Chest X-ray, PA view. Patient: 72 years old, sex F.
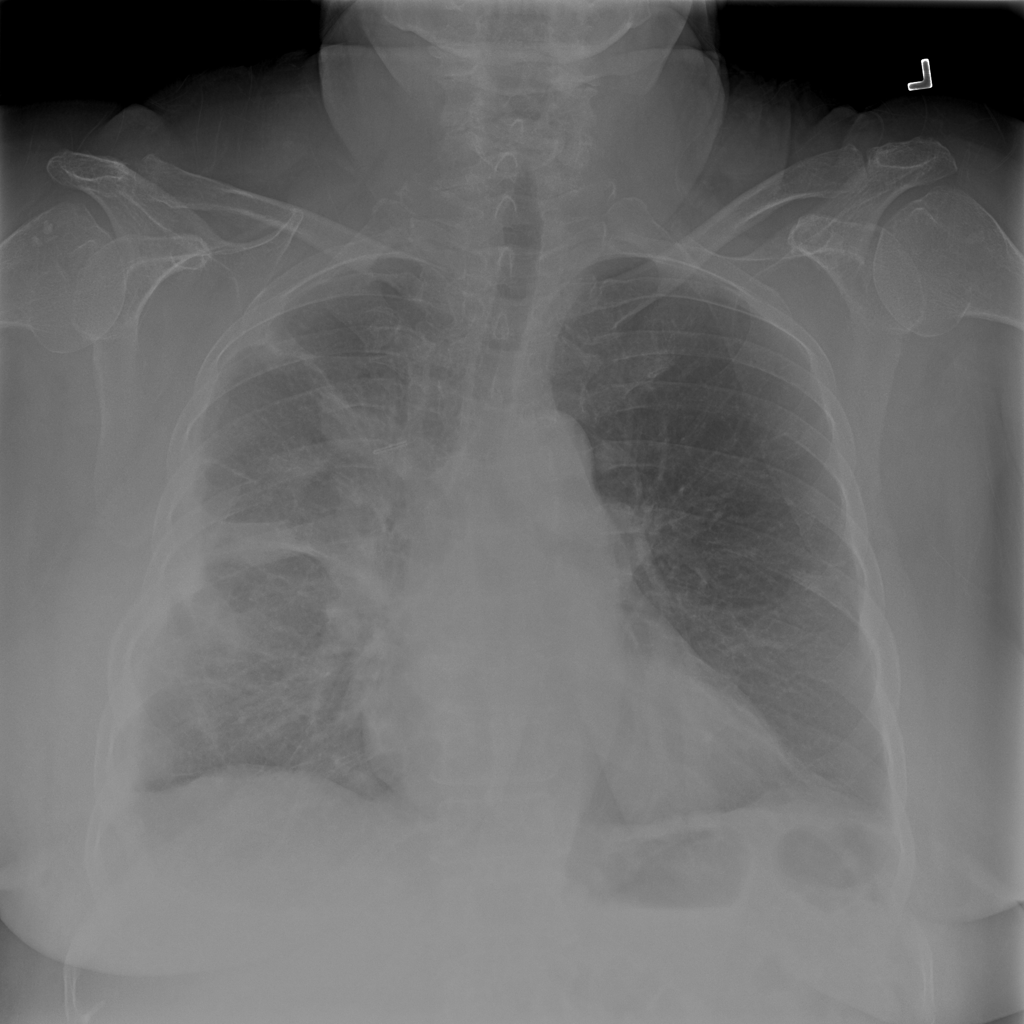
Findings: Atelectasis